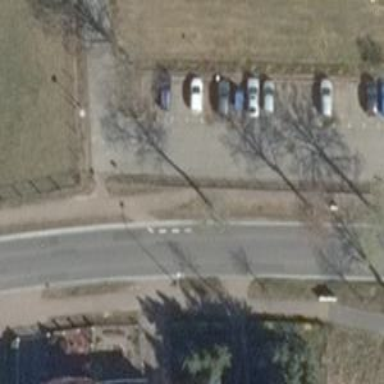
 featuring separate sidewalks and separate cycleway."